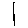
Label: line